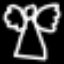
Label: angel